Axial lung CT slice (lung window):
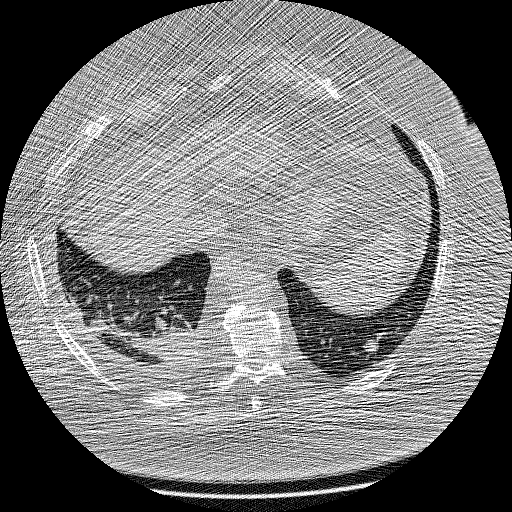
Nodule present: yes
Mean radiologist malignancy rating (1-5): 3.25